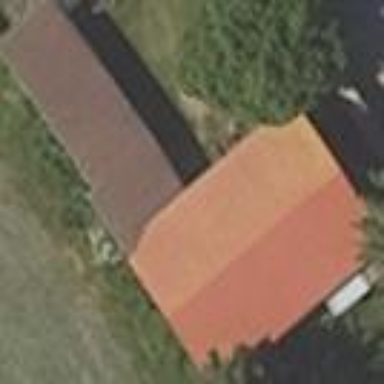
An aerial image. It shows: Shed.